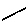
Label: line